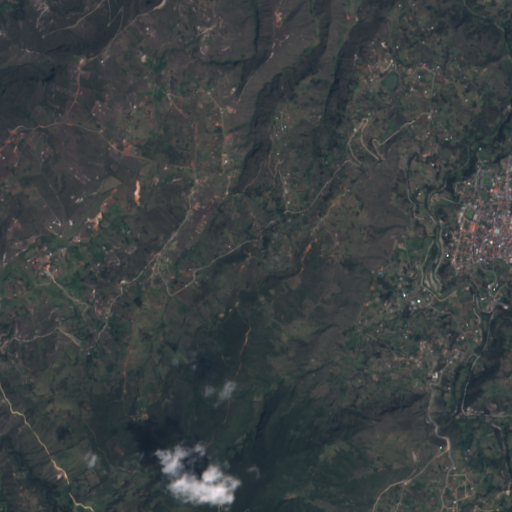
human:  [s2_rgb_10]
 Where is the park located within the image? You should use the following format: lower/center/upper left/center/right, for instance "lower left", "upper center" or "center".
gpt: The park is located in the center right of the image.
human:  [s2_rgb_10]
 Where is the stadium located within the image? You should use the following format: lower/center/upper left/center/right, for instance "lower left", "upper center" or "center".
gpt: The stadium is located in the center right of the image.
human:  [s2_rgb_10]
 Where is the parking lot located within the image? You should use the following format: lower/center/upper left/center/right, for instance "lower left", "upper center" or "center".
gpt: There is no parking lot in the image.